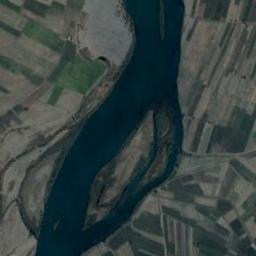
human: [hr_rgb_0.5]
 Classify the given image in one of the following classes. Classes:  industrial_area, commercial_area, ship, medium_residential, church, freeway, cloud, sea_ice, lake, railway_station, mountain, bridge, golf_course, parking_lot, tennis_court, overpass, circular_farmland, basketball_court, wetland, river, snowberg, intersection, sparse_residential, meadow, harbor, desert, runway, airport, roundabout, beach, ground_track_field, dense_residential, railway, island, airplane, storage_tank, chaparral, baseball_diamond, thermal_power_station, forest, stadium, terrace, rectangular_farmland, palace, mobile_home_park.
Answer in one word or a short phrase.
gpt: river